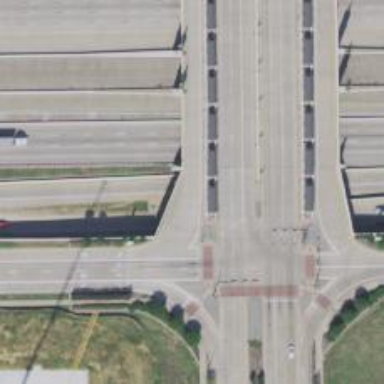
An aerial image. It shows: Secondary link road crossing over bridge.